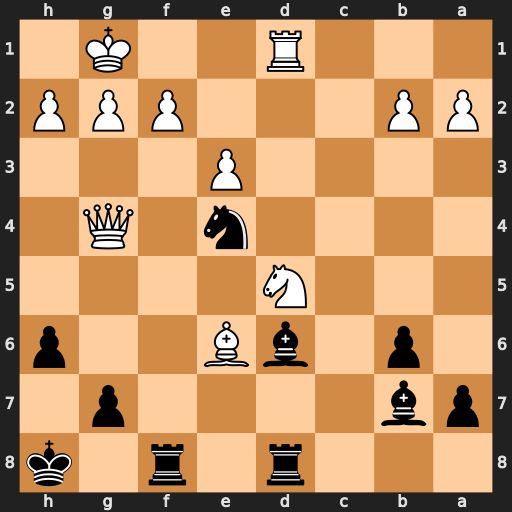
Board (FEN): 3r1r1k/pb4p1/1p1bB2p/3N4/4n1Q1/4P3/PP3PPP/3R2K1
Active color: b
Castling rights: -
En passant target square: -
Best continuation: Nxf2 Nf4 Nxg4 Ng6+ Kh7 Nxf8+ Rxf8